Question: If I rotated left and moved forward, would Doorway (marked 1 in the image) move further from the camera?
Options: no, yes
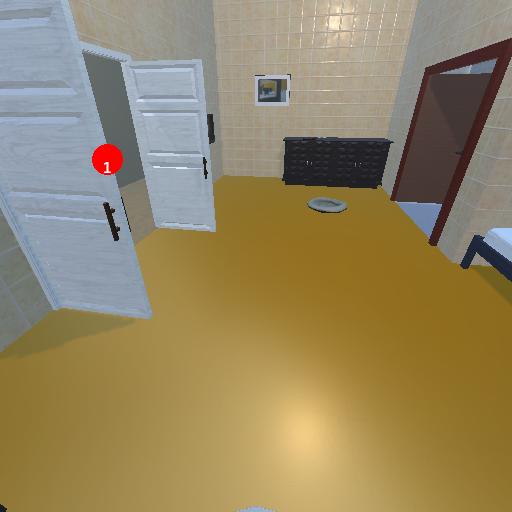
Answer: no